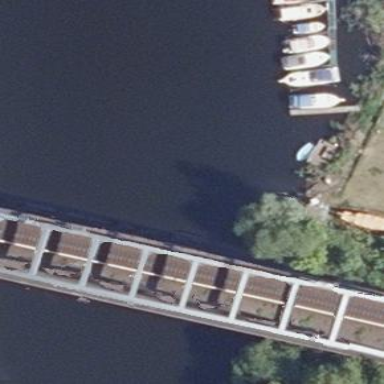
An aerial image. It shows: Man-made bridge.